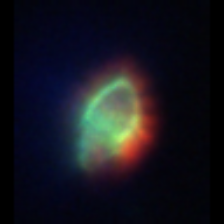
Taxon: Gyrodinium
Group: Dinoflagellates